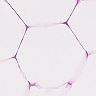
Metastatic tissue present: no